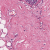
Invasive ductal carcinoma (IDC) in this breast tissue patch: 0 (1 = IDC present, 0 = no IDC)